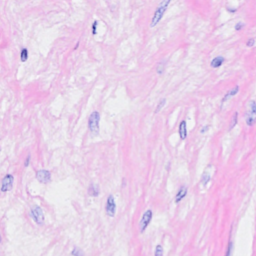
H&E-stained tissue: Breast